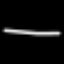
Label: line